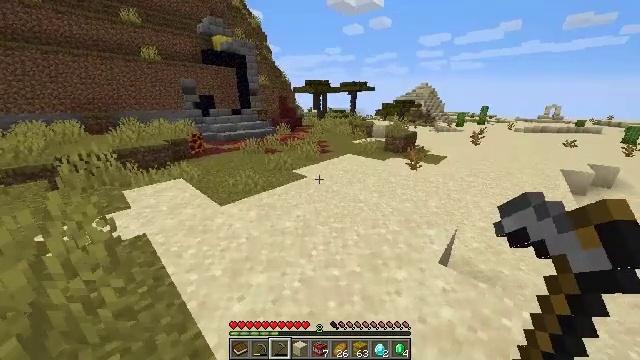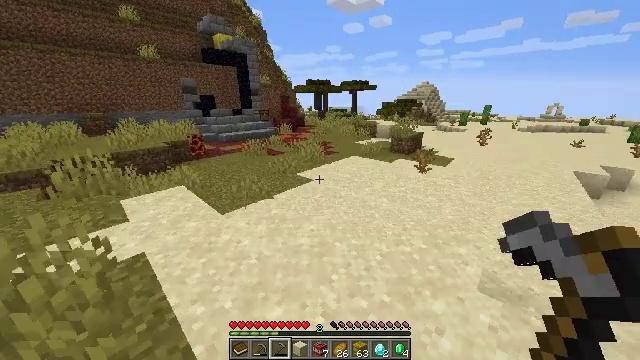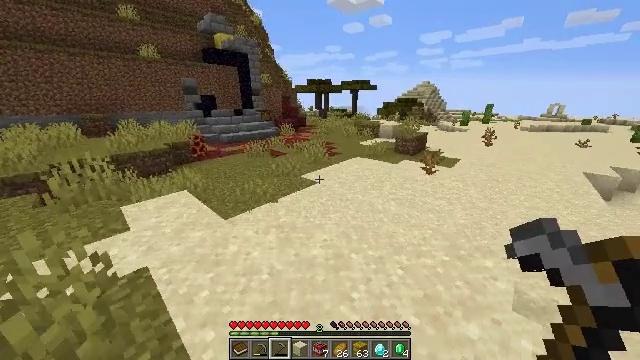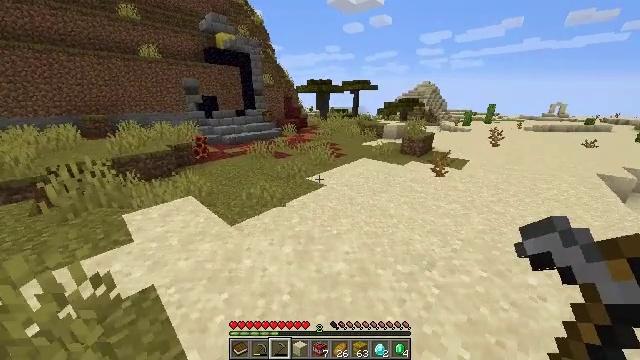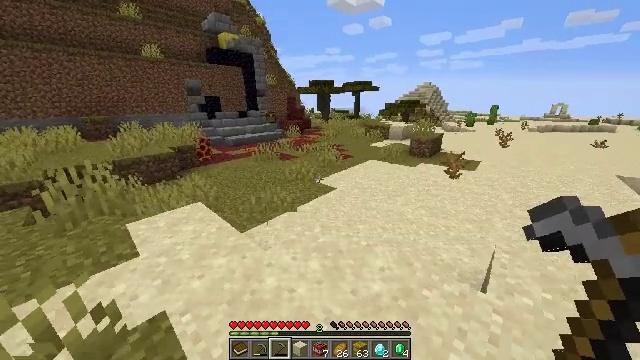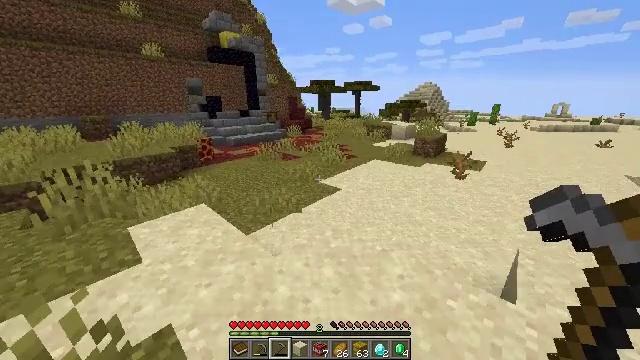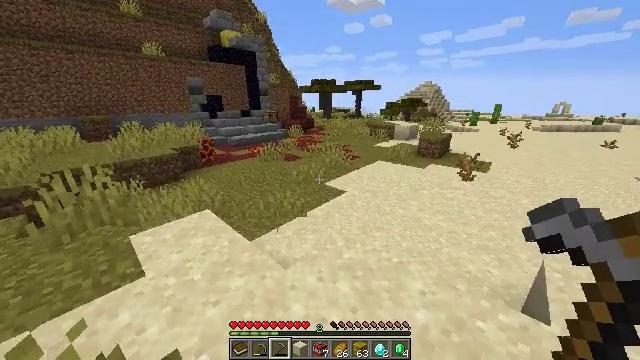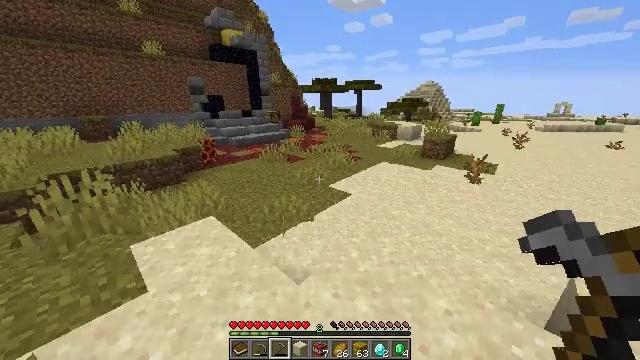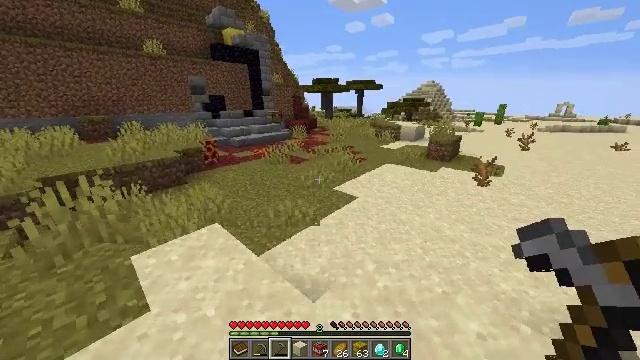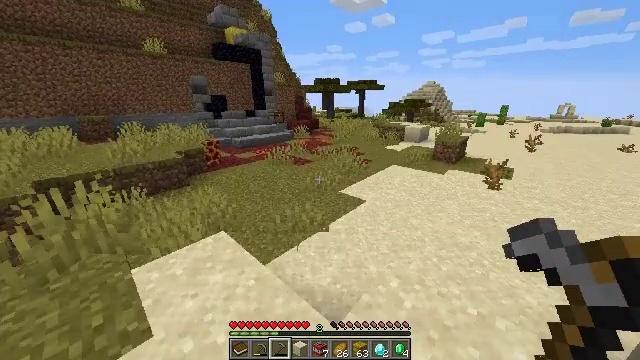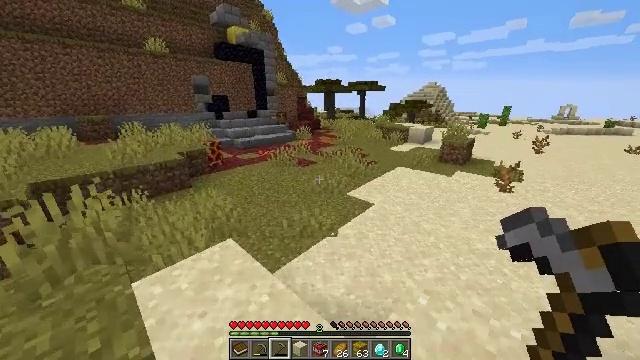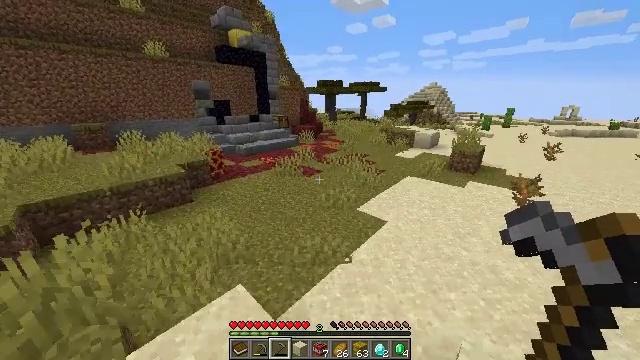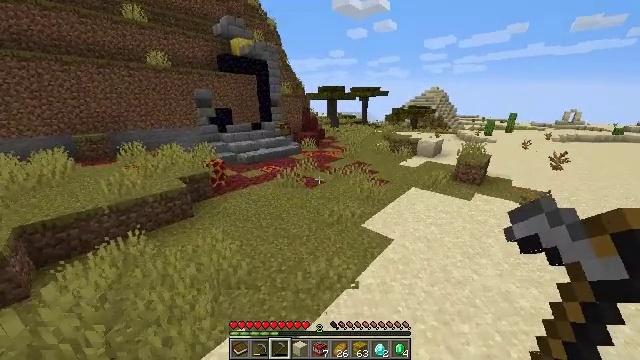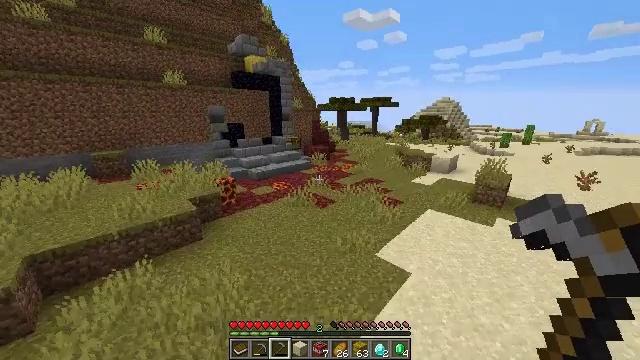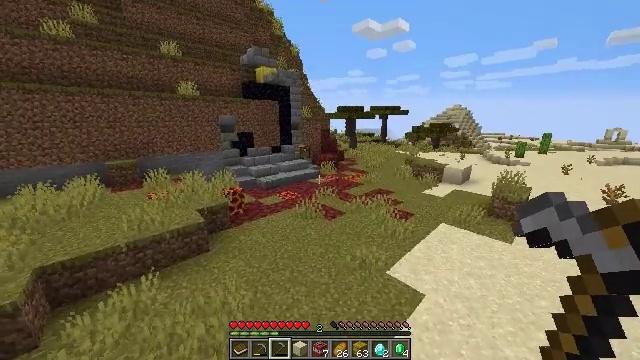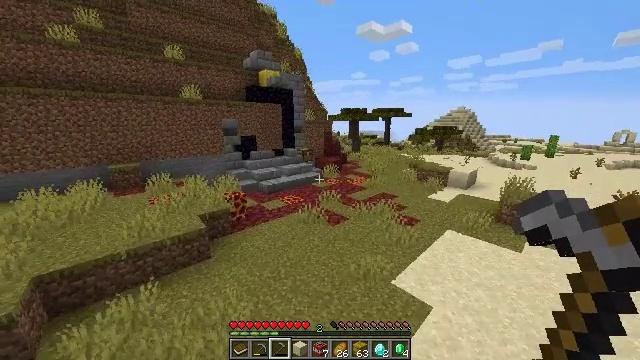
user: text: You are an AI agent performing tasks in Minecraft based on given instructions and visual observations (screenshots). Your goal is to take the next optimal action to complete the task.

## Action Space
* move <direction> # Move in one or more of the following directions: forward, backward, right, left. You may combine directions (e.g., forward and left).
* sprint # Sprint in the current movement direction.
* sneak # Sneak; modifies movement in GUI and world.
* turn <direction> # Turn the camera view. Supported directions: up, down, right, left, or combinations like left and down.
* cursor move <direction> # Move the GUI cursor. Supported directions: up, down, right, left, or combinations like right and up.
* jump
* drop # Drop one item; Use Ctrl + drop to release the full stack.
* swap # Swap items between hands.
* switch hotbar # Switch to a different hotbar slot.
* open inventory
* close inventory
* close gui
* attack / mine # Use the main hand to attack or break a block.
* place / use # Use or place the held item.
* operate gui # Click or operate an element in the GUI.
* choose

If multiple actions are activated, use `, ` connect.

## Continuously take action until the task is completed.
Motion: motion action
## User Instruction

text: Gather dirt.
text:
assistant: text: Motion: move forward and move left, sprint
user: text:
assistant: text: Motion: move forward and move left, sprint
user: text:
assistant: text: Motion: move forward and move left, sprint
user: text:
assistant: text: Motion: move forward and move left, sprint
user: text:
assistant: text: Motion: move forward and move left, sprint
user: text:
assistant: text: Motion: move forward and move left, sprint
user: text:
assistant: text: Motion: move forward and move left, sprint
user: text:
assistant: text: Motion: move forward and move left, sprint
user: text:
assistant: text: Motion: move forward and move left, sprint
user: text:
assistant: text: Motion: move forward and move left, sprint
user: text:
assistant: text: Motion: move forward, sprint, jump
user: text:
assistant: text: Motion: move forward, sprint, jump
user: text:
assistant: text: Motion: move forward, sprint, turn left and up, jump
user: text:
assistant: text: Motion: move forward, sprint, turn left and up, jump
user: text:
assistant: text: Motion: move forward, sprint, jump
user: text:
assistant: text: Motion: move forward, sprint, jump
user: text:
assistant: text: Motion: move forward, sprint, jump
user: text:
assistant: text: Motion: move forward, sprint, jump
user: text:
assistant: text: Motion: move forward, sprint, turn left, jump
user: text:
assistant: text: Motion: move forward, sprint, turn left, jump
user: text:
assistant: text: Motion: move forward, sprint, jump
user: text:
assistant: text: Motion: move forward, sprint, jump
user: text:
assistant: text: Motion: move forward, sprint, jump
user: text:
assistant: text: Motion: move forward, sprint, jump
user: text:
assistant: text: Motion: move forward, sprint, jump
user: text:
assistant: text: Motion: move forward, sprint, jump
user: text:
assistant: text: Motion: move forward, sprint, jump
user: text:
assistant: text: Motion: move forward, sprint, jump
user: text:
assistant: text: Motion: move forward, sprint, turn up, jump
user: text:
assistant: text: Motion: move forward, sprint, jump